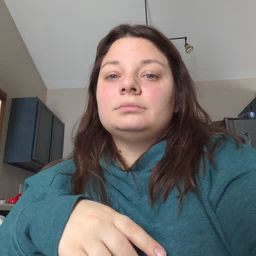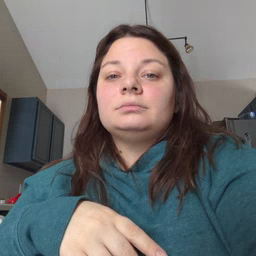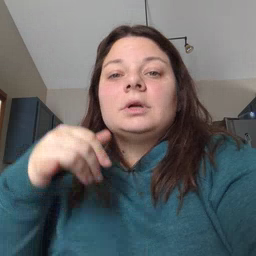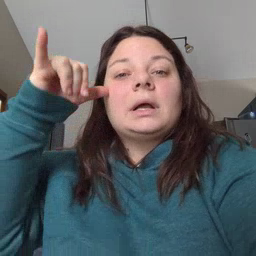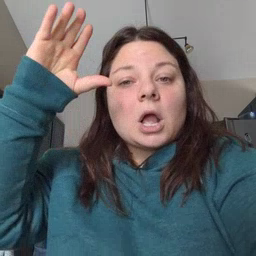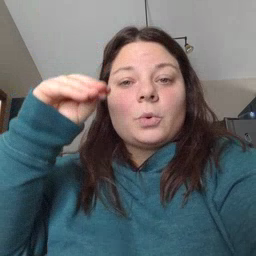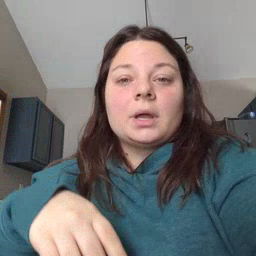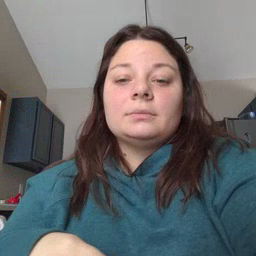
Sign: cowboy